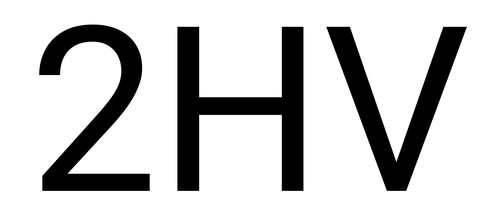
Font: Roboto_Regular